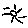
Label: sun